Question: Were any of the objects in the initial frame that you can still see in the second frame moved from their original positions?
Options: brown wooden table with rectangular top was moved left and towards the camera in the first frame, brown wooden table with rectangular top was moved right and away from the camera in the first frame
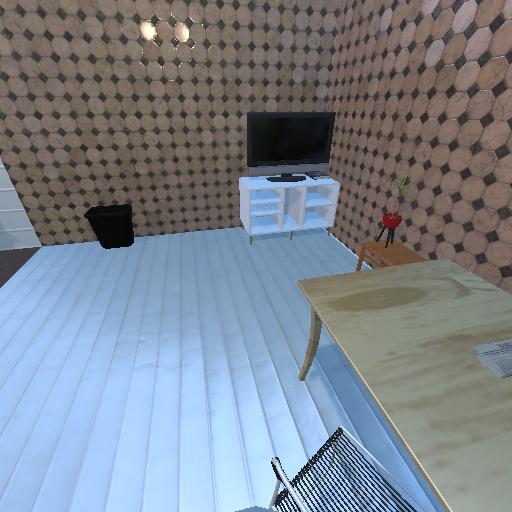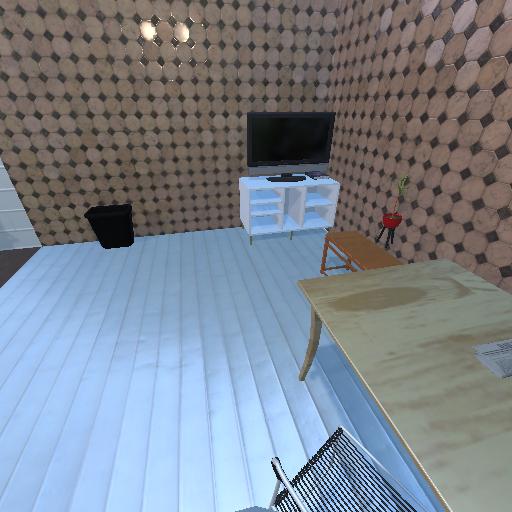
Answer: brown wooden table with rectangular top was moved left and towards the camera in the first frame